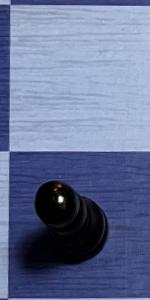
Label: Pawn_Black